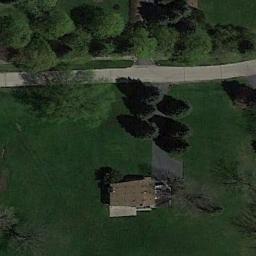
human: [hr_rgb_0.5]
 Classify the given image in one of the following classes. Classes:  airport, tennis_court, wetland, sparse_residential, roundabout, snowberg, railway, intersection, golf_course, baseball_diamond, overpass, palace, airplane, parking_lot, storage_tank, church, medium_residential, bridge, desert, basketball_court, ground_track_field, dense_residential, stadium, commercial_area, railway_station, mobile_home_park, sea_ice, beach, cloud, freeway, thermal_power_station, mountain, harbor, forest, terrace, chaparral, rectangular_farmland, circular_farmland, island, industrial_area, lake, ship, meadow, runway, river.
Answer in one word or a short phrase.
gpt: sparse_residential